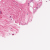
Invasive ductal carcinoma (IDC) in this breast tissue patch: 0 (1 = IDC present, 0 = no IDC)